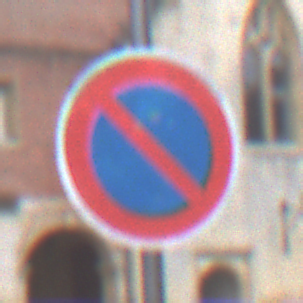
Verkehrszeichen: EingeschraenktesHalteverbot
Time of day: Midday
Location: Outdoor (Urban)
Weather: Overcast
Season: NotSpecified
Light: Natural